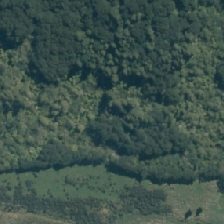
Land cover: herbaceous_freshwater_vege